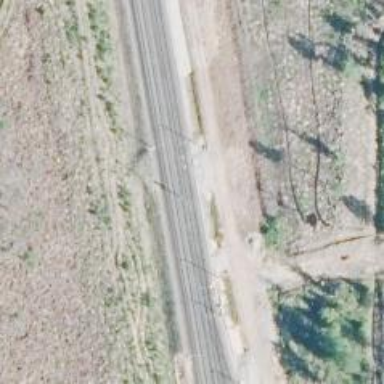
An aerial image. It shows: Siding railway line with electrified contact line for the trains.